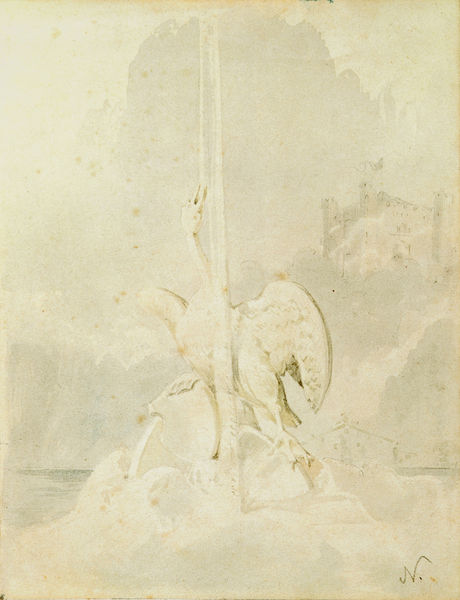
Titel: Schwan vor Schloss Hohenschwangau
Künstler: Eugen Napoleon Neureuther
Standort: Schweinfurt
Institution: Museum Georg Schäfer
Schlagwörter: baum, berg, felsen, flügel, fuß, himmel, kopf, meer, schatten, vogel, wasser, weiß, wolken, aquarell, bäume, fluss, gelb, ocker, sand, see, ufer, fenster, grau, hell, zeichnung, haus, park, schloss, wolke, beige, blass, federn, gefieder, stein, hals, signatur, bach, hügel, stamm, vögel, insel, oper, rosa, wald, zart, boot, brunnen, turm, springbrunnen, küste, ente, gans, schnabel, schwan, fahne, mast, fels, gebirge, hellbraun, farbe, wasserfarbe, sepia, tor, zinnen, laviert, schild, unterschrift, burg, türme, palast, festung, milch, monogramm, initiale, ausgebreitet, krallen, pelikan, entwurf, flecken, wappen, hochkant, kralle, fontäne, wasserstrahl, stange, schwäne, lavierung, fahl, zinne, gral, fahnenstange, zeicnung, quelle, stockflecken, kreidezeichnung, phönix, schwanenhals, in weiss, schwarn